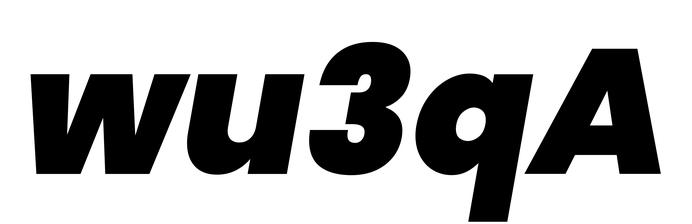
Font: Poppins-BlackItalic